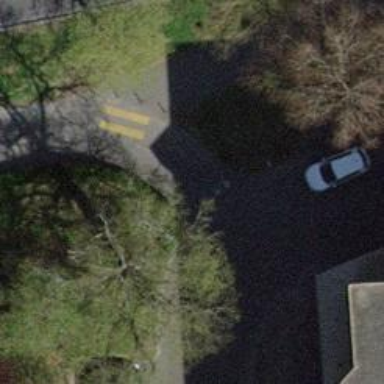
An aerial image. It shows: Asphalt sidewalk next to cycleway.